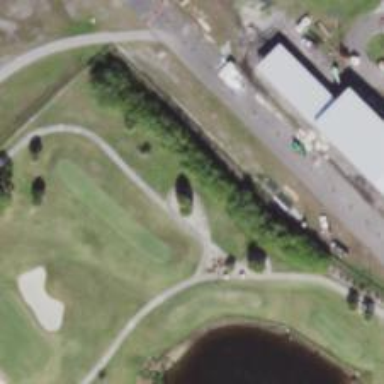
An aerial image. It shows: Path designated for golf carts.